阿基米德（公元前 287 年—公元前 212 年，古希腊）不仅是著名的哲学家、物理学家，也是著名的数学家，他利用“逼近法”得到椭圆面积除以圆周率 \(\pi\) 等于椭圆的长半轴长与短半轴长的乘积. 在平面直角坐标系中，椭圆 \(C: \frac{x^2}{a^2} + \frac{y^2}{b^2} = 1(a > b > 0)\) 的面积等于 \(2\pi\)，且椭圆 \(C\) 的焦距为 \(2\sqrt{3}\). 点 \(P(4,0)\)、\(Q(0,2)\) 分别为 \(x\) 轴、\(y\) 轴上的定点.
\begin{enumerate}
\item 求椭圆 \(C\) 的标准方程；
\item 点 \(R\) 为椭圆 \(C\) 上的动点，求三角形 \(PQR\) 面积的最小值，并求此时 \(R\) 点坐标；
\item 直线 \(l\) 与椭圆 \(C\) 交于不同的两点 \(A\)、\(B\)，已知 \(A\) 关于 \(y\) 轴的对称点为 \(M\)，\(B\) 点关于原点的对称点为 \(N\)，已知 \(P\)、\(M\)、\(N\) 三点共线，试探究直线 \(l\) 是否过定点. 若过定点，求出定点坐标；若不过定点，请说明理由.
\end{enumerate}
【解答】
【答案】
\begin{enumerate}
    \item \(\frac{x^2}{4} + y^2 = 1\)
    \item \(4 - 2\sqrt{2}\)，\(R\left(\sqrt{2},\frac{\sqrt{2}}{2}\right)\)
    \item 直线 \(l\) 恒过定点 \((-1,0)\)
\end{enumerate}

【分析】
\begin{enumerate}
    \item 根据椭圆 \(C\) 的焦距可求出 \(2c\)，由椭圆 \(C: \frac{x^2}{a^2} + \frac{y^2}{b^2} = 1(a > b > 0)\) 的面积等于 \(2\pi\) 得 \(ab\pi = 2\pi\)，求出 \(a,b\)，即可求出椭圆 \(C\) 的标准方程；
    \item 设 \(R(2\cos\theta,\sin\theta)\)（\(\theta\) 为参数），根据点到直线的距离公式表示出 \(R\) 到直线 \(PQ\) 的距离为 \(d = \frac{|2\sqrt{2}\sin(\theta + \frac{\pi}{4}) - 4|}{\sqrt{5}}\)，由正弦函数的性质确定 \(d\) 的最小值，即可求解；
    \item 设直线 \(l: x = my + t\)，\(A(x_1,y_1)\)，\(B(x_2,y_2)\)，进而写出 \(M,N\) 两点坐标，将直线 \(l: x = my + t\) 与椭圆 \(C\) 的方程联立，根据韦达定理求 \(y_1 + y_2\)，\(y_1 \cdot y_2\)，由 \(P\)、\(M\)、\(N\) 三点共线可知 \(k_{PM} = k_{PN}\)，将 \(y_1 + y_2\)，\(y_1 \cdot y_2\) 代入并化简，得到 \(m,t\) 的关系式，分析可知 \(l\) 经过的定点坐标.
\end{enumerate}

【解析】
(1) 由题意知，椭圆的面积知 \(ab\pi = 2\pi\)，得 \(ab = 2\)，

又 \(2c = 2\sqrt{3}\)，所以
\[
\begin{cases}
ab = 2 \\
c = \sqrt{3} \\
a^2 = b^2 + c^2
\end{cases}
\quad \text{解得} \quad
\begin{cases}
a = 2 \\
b = 1
\end{cases}
\]

所以椭圆 \(C\) 的方程为 \(\frac{x^2}{4} + y^2 = 1\)；

(2) 由题意得，直线 \(PQ\) 方程为 \(\frac{x}{4} + \frac{y}{2} = 1\)，即 \(x + 2y - 4 = 0\)，设 \(R(2\cos\theta,\sin\theta)\)（\(\theta\) 为参数），

则点 \(R\) 到直线 \(PQ\) 的距离为
\[
d = \frac{|2\cos\theta + \sin\theta - 4|}{\sqrt{5}} = \frac{|2\sqrt{2}\sin(\theta + \frac{\pi}{4}) - 4|}{\sqrt{5}},
\]

当 \(\sin(\theta + \frac{\pi}{4}) = 1\) 即 \(\theta + \frac{\pi}{4} = \frac{\pi}{2}\) 即 \(\theta = \frac{\pi}{4}\) 时，\(d\) 取得最小值，且最小值为 \(\frac{4 - 2\sqrt{2}}{\sqrt{5}}\)，

所以 \(\triangle PQR\) 的面积的最小值为 \(S_{\min} = \frac{1}{2}d|PQ| = \frac{1}{2} \cdot \frac{4 - 2\sqrt{2}}{\sqrt{5}} \cdot 2\sqrt{5} = 4 - 2\sqrt{2}\)，

此时 \(R(\sqrt{2},\frac{\sqrt{2}}{2})\).

(3) 设直线 \(l: x = my + t\)，\(A(x_1,y_1)\)，\(B(x_2,y_2)\)，则 \(M(-x_1,y_1)\)，\(N(-x_2,-y_2)\)，

\(\because P\)、\(M\)、\(N\) 三点共线，得 \(k_{PM} = k_{PN} \implies \frac{y_1}{-x_1 - 4} = \frac{y_2}{x_2 + 4}\)，

\(\therefore y_1(x_2 + 4) + y_2(x_1 + 4) = 0\)，

\(\because\) 直线 \(l: x = my + t\) 与椭圆 \(C\) 交于 \(A,B\) 两点，\(x_1 = my_1 + t\)，\(x_2 = my_2 + t\)，

\(\therefore y_1(my_2 + t + 4) + y_2(my_1 + t + 4) = 0\)，\(\therefore 2my_1y_2 + (t + 4)(y_1 + y_2) = 0\)，

由 \(\begin{cases} x = my + t \\ \frac{x^2}{4} + y^2 = 1 \end{cases}\)，得 \((m^2 + 4)y^2 + 2mty + t^2 - 4 = 0\)，

\(\therefore \begin{cases} y_1 + y_2 = -\frac{2mt}{m^2 + 4} \\ y_1 \cdot y_2 = \frac{t^2 - 4}{m^2 + 4} \\ \Delta > 0 \end{cases}\)， \(\therefore\begin{cases} y_1 + y_2 = -\frac{2mt}{m^2 + 4} \\ y_1 \cdot y_2 = \frac{t^2 - 4}{m^2 + 4} \\ m^2 + 4 > t^2 \end{cases}\)，

代入 \(2my_1y_2 + (t + 4)(y_1 + y_2) = 0\) 中，

\(\therefore 2m \cdot \frac{t^2 - 4}{m^2 + 4} + (t + 4)\left(-\frac{2mt}{m^2 + 4}\right) = 0\)，

\(\therefore 2m(t^2 - 4) + (t + 4)(-2mt) = 0\)，

\(\therefore 8m(t + 1) = 0\)

当 \(m = 0\)，直线 \(l\) 方程为 \(x = t\)，则 \(M,N\) 重合，不符合题意；

当 \(t = -1\) 时，直线 \(l: x = my - 1\)，所以直线 \(l\) 恒过定点 \((-1,0)\).
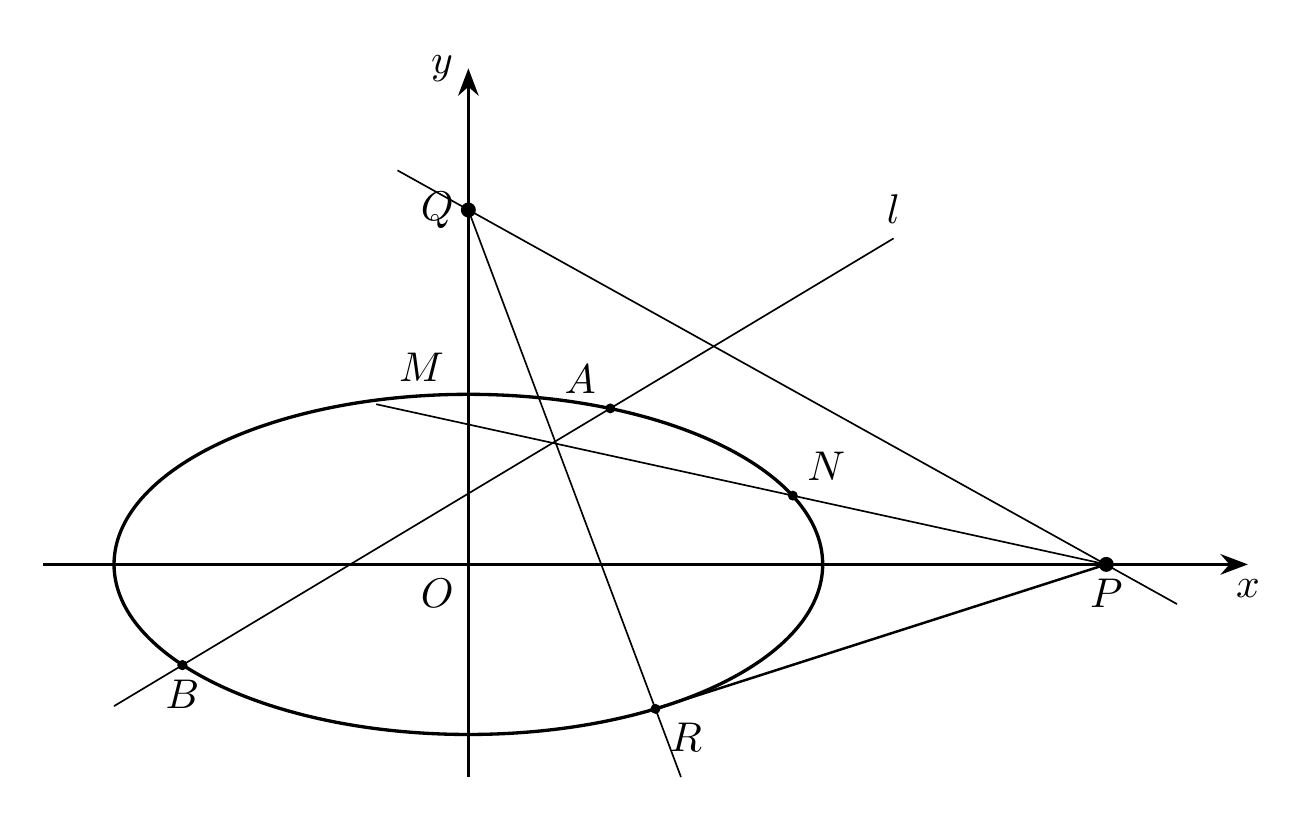